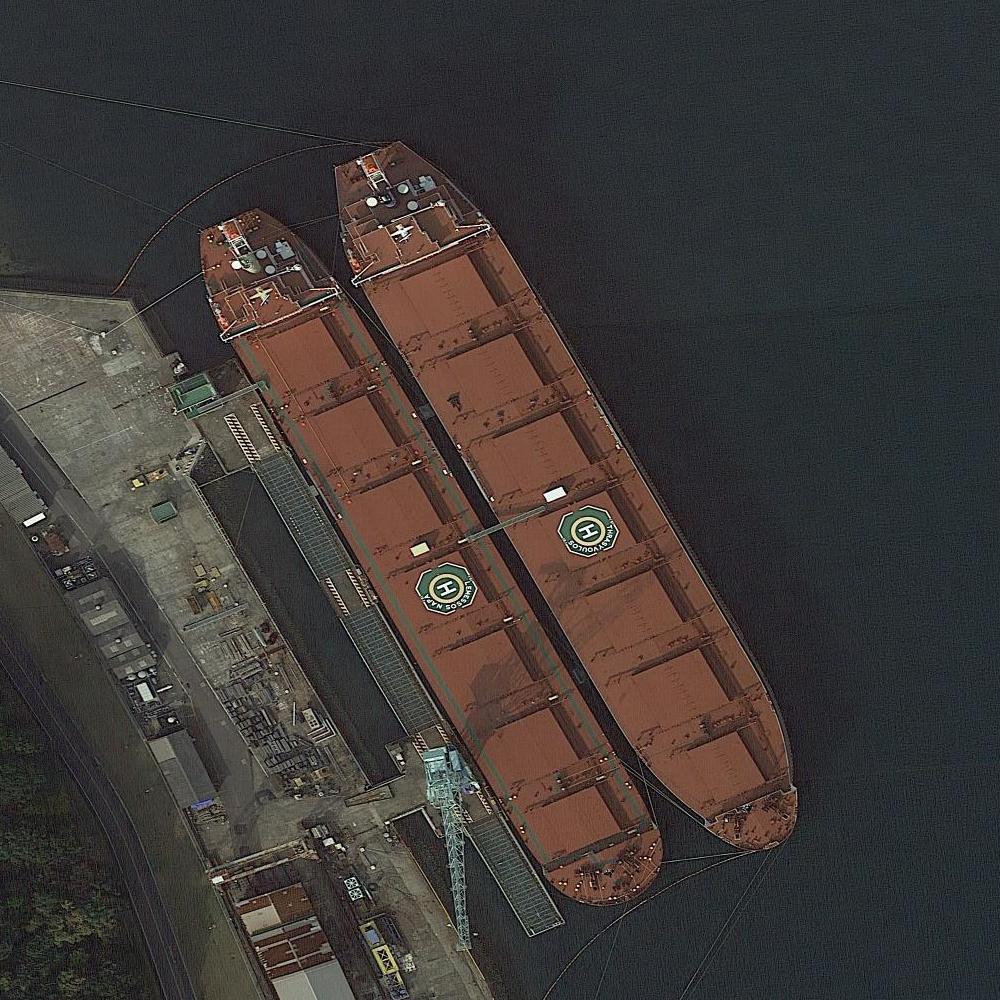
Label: civil